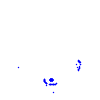
Particle: kaon